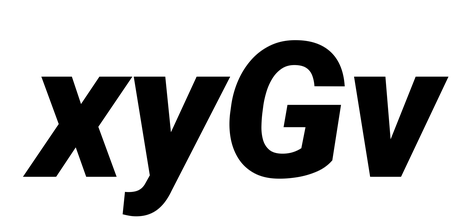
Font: Roboto-Italic_Black_Italic